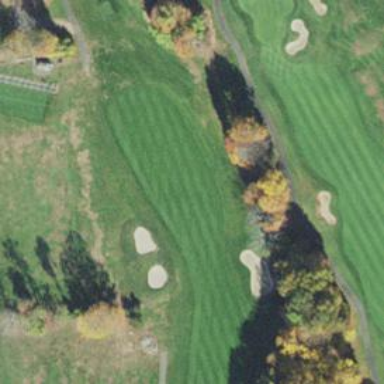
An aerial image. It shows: Golf hole.